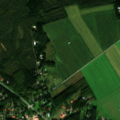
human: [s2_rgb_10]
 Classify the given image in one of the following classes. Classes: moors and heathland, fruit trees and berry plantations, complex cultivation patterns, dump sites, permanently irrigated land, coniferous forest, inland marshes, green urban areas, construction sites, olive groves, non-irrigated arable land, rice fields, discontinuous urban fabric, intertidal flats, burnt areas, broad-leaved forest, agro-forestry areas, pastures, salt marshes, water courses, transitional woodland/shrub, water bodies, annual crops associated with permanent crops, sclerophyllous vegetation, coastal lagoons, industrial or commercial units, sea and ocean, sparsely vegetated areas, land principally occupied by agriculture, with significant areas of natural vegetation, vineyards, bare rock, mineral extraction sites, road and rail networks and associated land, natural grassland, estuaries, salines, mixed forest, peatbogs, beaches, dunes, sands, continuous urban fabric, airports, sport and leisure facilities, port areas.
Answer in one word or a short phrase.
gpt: discontinuous urban fabric, non-irrigated arable land, land principally occupied by agriculture, with significant areas of natural vegetation, coniferous forest, mixed forest